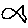
Label: fish